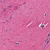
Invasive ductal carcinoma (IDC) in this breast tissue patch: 0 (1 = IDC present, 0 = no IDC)